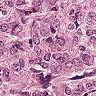
Metastatic tissue present: yes